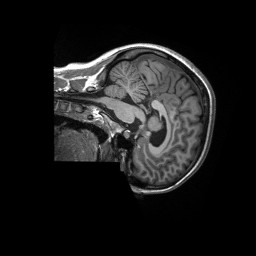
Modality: T1w
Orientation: sagittal
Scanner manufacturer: siemens
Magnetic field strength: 3 T
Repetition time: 2.3 s
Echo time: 0.00232 s